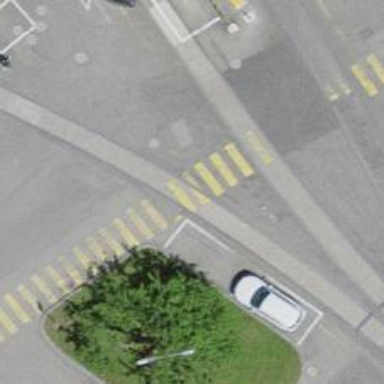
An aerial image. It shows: Zebra crossing at railway crossing.